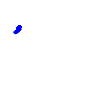
Particle: electron